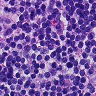
Metastatic tissue present: no